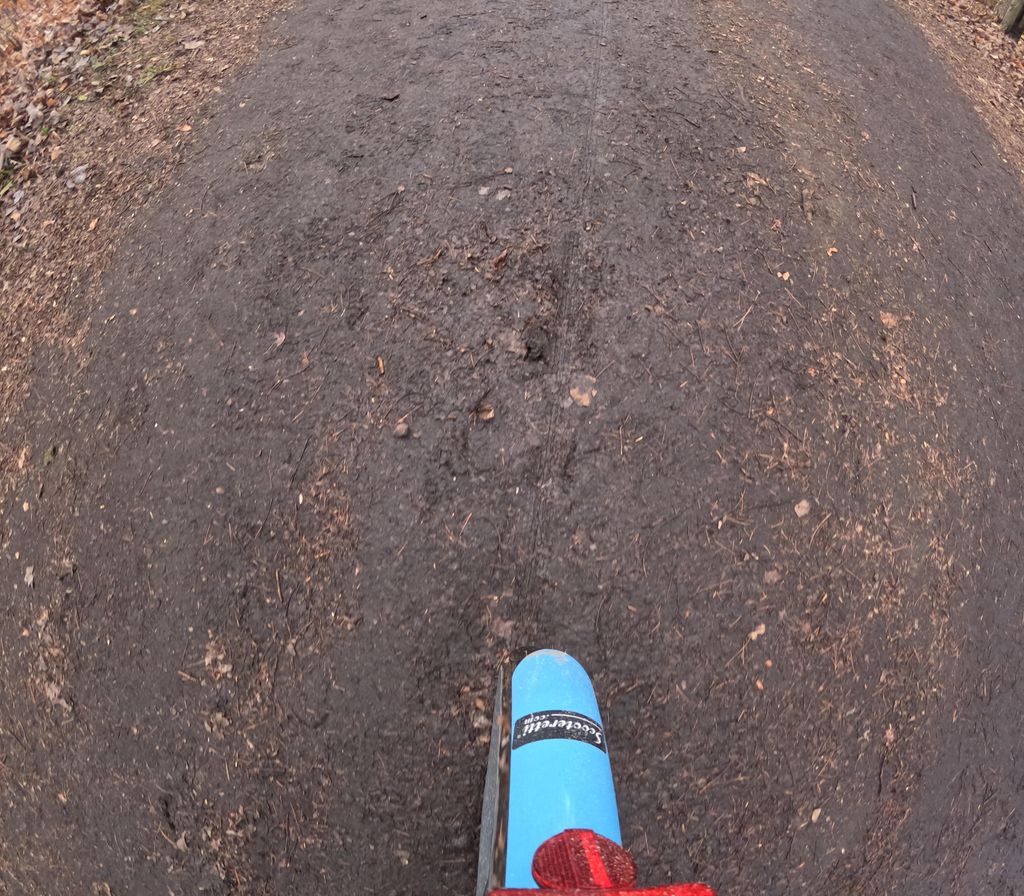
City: ottawa-gatineau